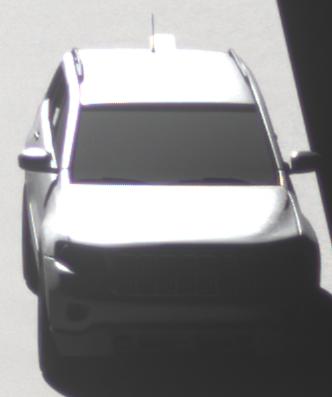
Make: Jeep
Model: Grand Cherokee
Detailed model: WK2
Model produced from: 2010
Model produced until: 2021
Doors: 5
Color: white
Road condition: dry road
Daytime: morning or afternoon
Contrast: high contrast